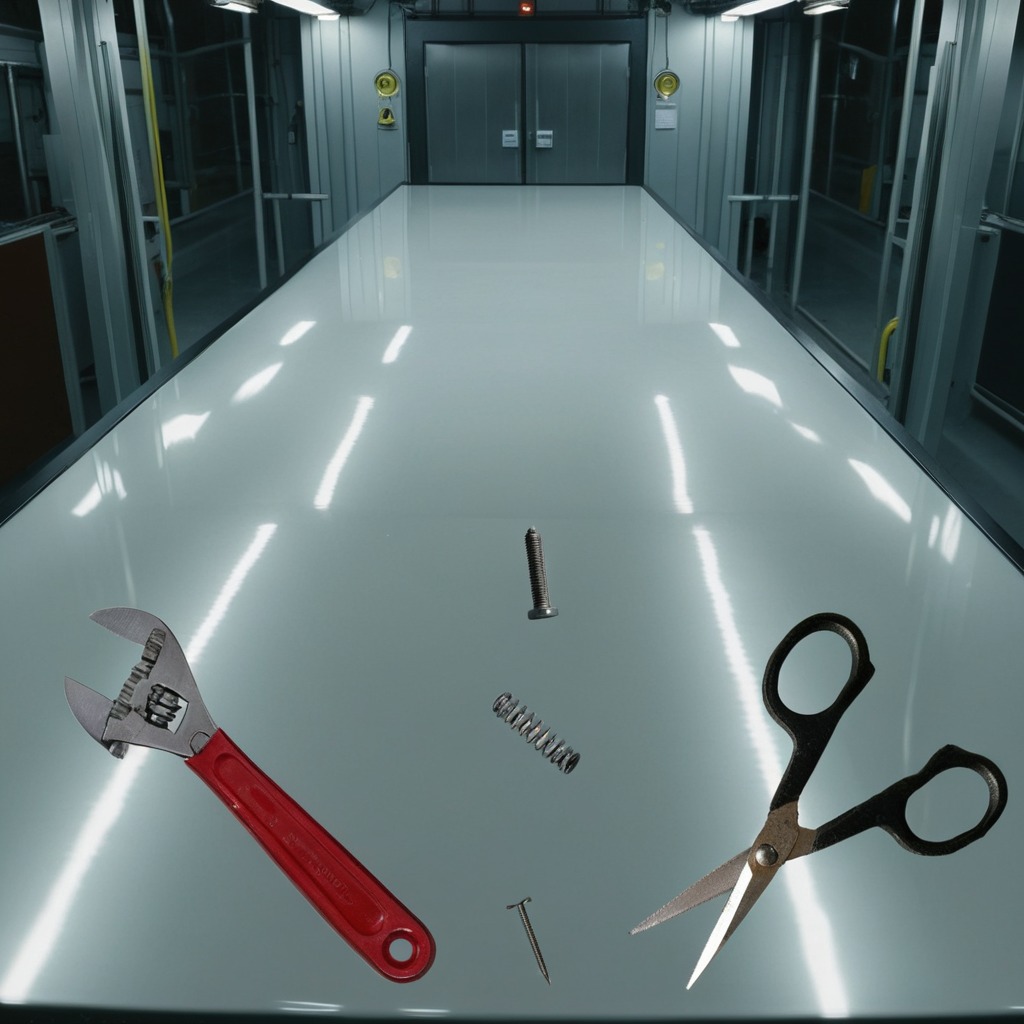
A machine screw, an iron nail, a coiled metal spring, a pair of scissors, and a wrench are lying on a high-gloss table in a ship maintenance bay industrial lighting.